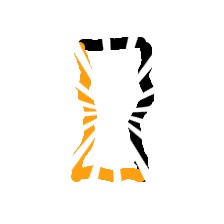
Shape: rectangle